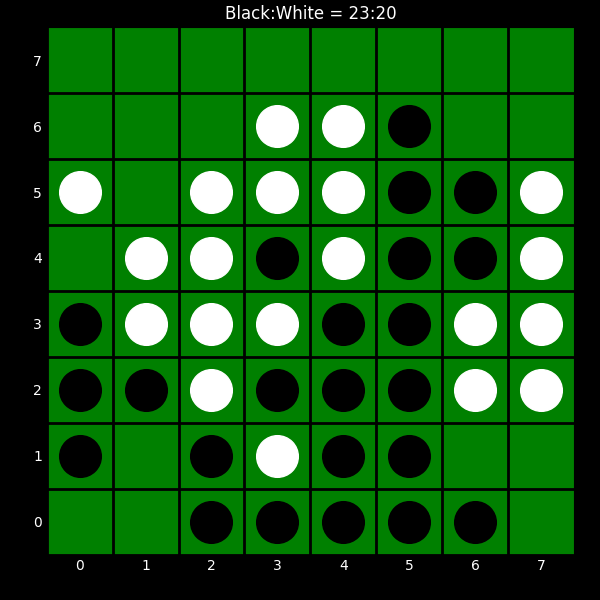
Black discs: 23
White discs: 20